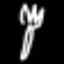
Label: fork